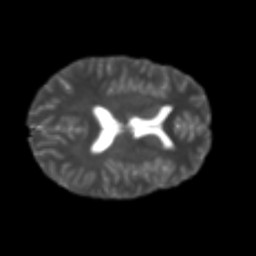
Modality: T2w
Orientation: axial
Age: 25
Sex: female
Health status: healthy
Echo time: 0.074 s